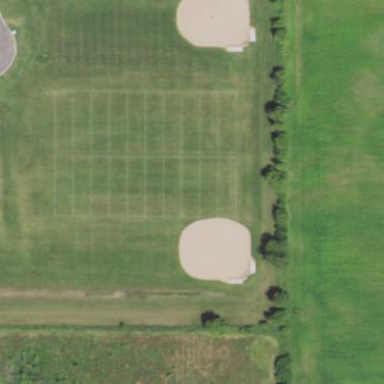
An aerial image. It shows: Baseball pitch for leisure land.